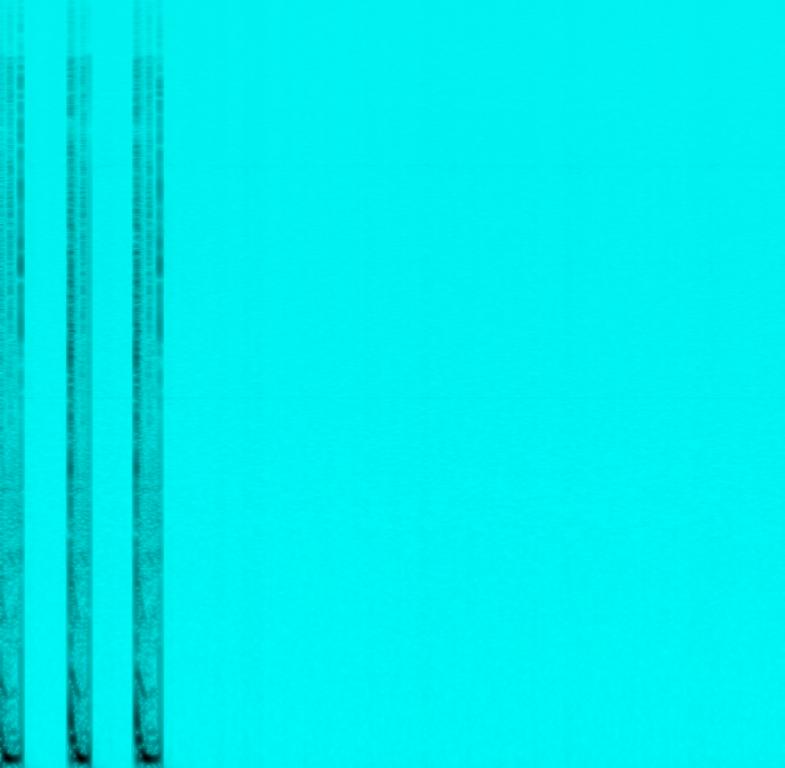
A sample of an alto saxophone playing a repeating melody is being played. At the end some percussive hit comes in with a riser. The whole song sounds upbeat and invites the body to pulse. This song may be playing at a festival with a DJ on stage.